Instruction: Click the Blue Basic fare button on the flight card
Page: flights
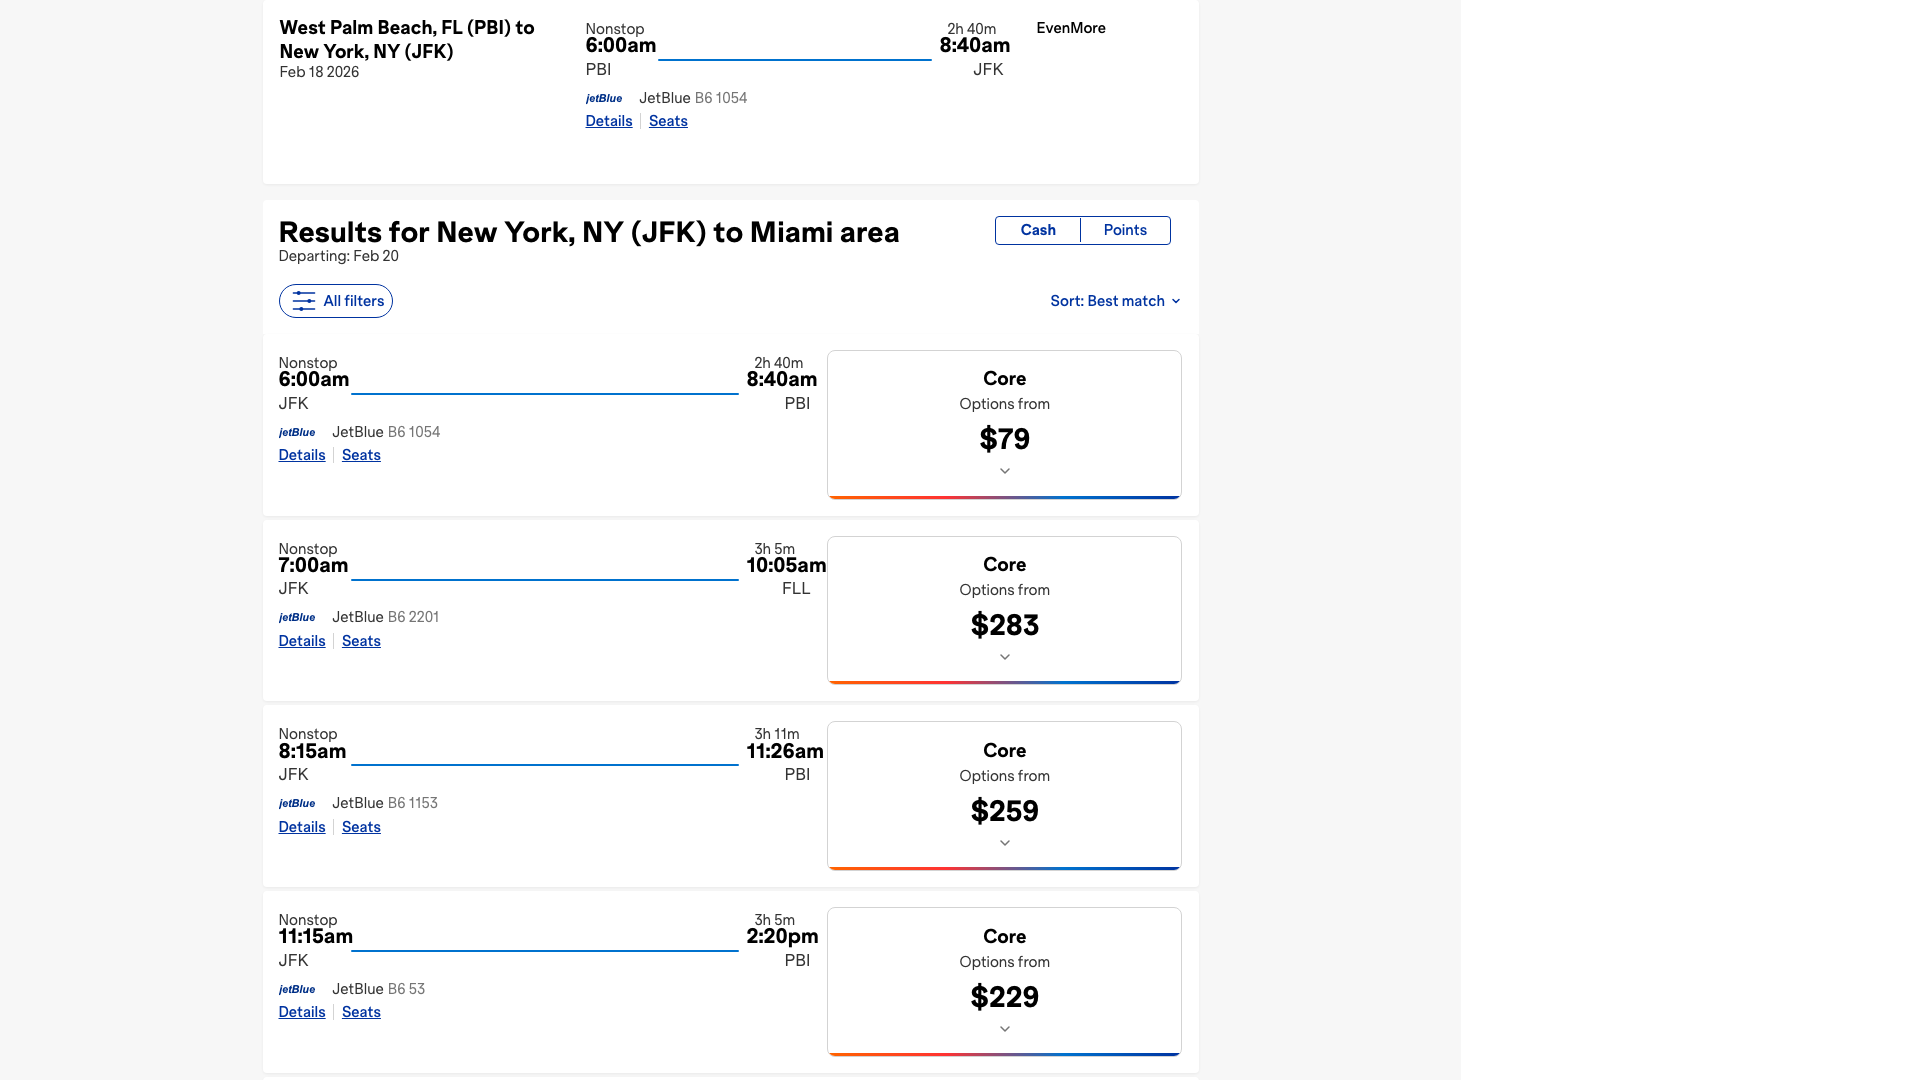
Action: click